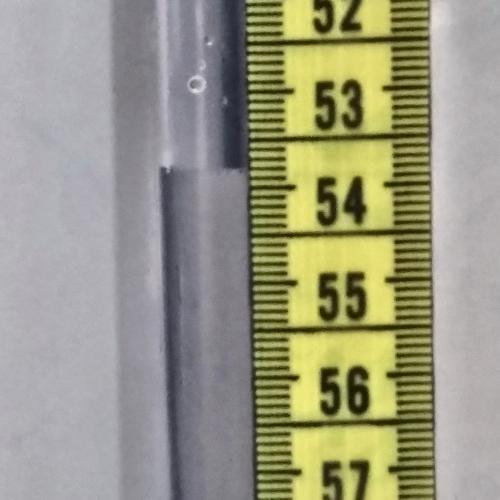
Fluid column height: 53.8 cm